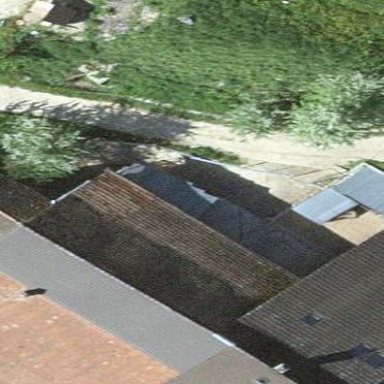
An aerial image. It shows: Farm building.